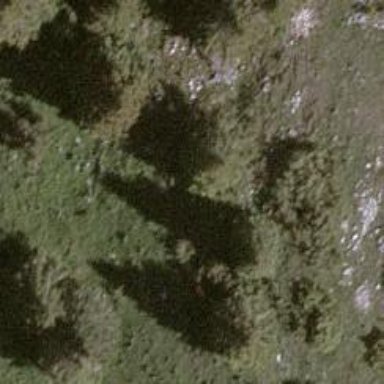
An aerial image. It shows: Single tag "natural: tree."